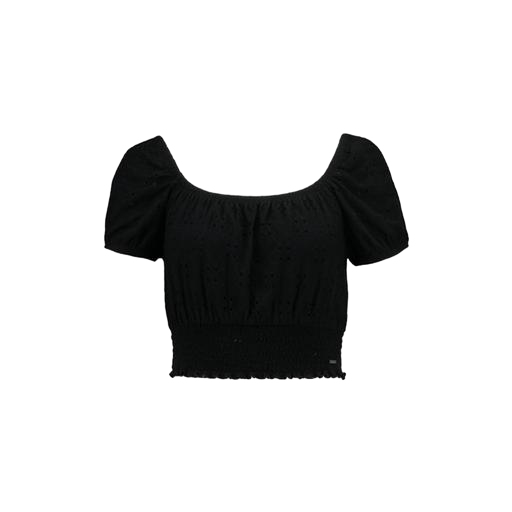
black smocked hem eyelet crop top, black eyelet crop top, black short-sleeved top, white background